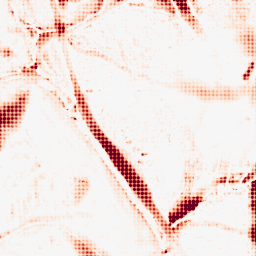
Category: morphological
Decomposition family: morphological_ellipse
Decomposition parameters: operation: opening
width: 30
height: 50
Upsampling method: sinc_blackman
Upsampling parameters: scale: 4
kernel_size: 4
Upsampling scale: 4